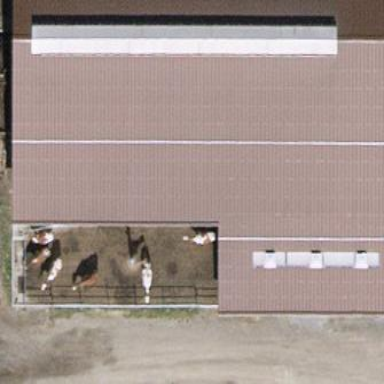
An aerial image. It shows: Farmyard area.